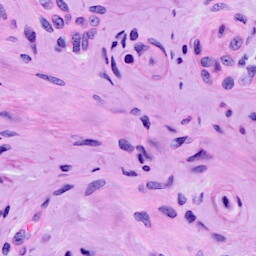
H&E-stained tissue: Cervix